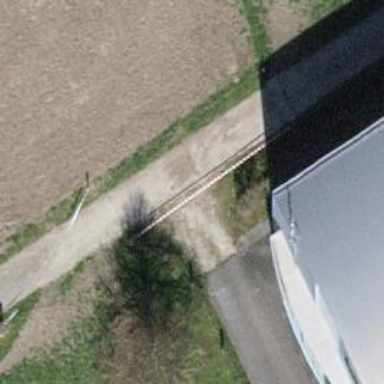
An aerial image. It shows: Well-maintained track road with grade 1 tracktype.